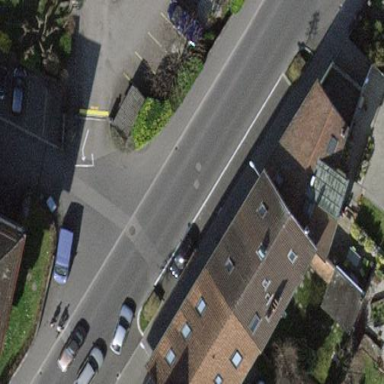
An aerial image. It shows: Street-side parking area.